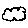
Label: cloud